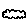
Label: cloud